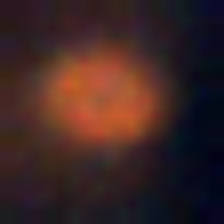
Taxon: NanoPlankton
Group: Other